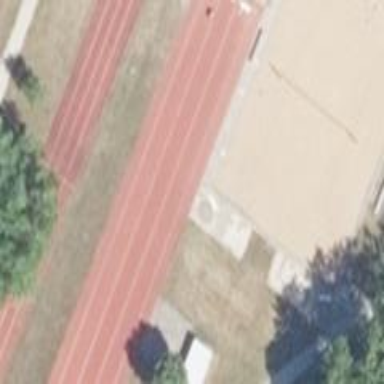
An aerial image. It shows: Athletics pitch used for leisure sports activities.